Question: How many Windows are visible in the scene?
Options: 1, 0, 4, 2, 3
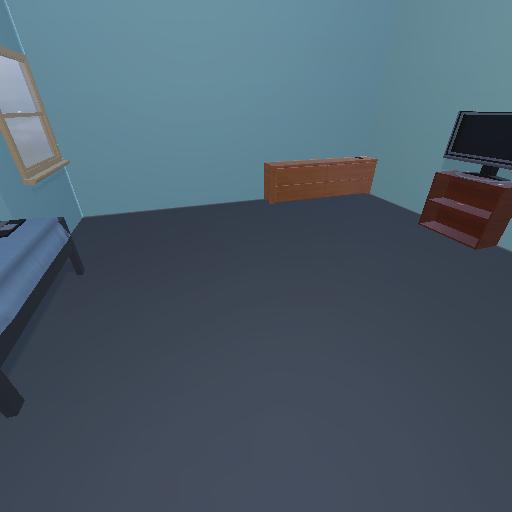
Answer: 1